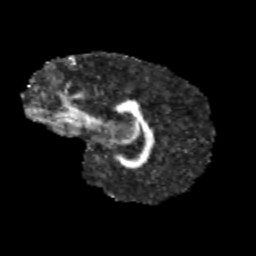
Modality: FA
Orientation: sagittal
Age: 14
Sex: female
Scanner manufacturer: siemens
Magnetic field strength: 3 T
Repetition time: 3.8 s
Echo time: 0.07 s